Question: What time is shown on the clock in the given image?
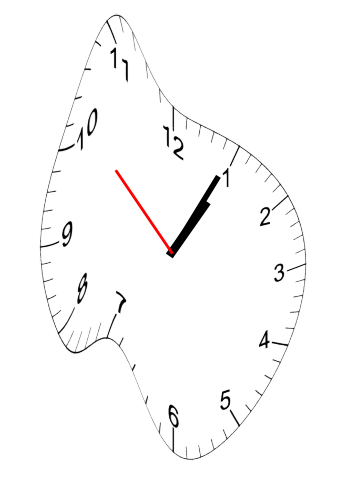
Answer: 01:04:52